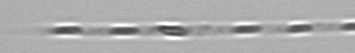
Label: Leptocylindrus